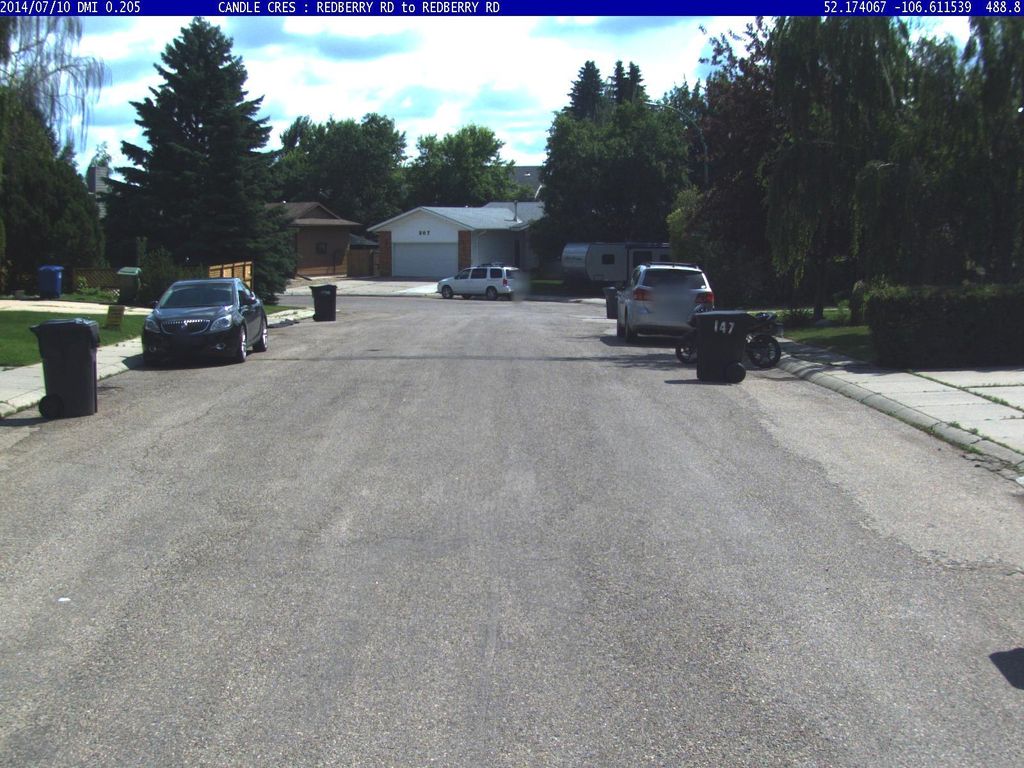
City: saskatoon